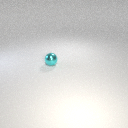
small cyan metal sphere